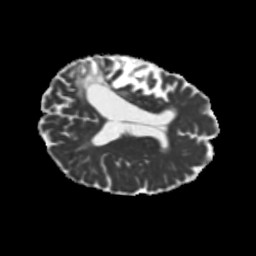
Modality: MD
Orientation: axial
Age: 69
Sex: female
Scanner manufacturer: siemens
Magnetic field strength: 3 T
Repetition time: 5.25 s
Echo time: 0.08 s